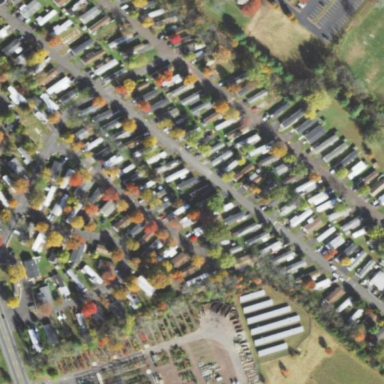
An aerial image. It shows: Residential area known as trailer park.